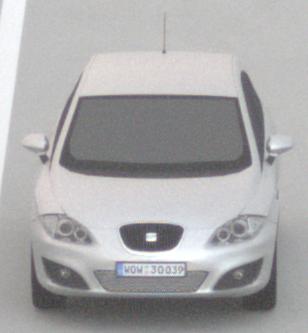
Make: SEAT
Model: Leon 1.4
Detailed model: Leon (1P)
Model produced from: 2009/04
Model produced until: 2010/08
Doors: 5
Color: white
Road condition: dry road
Daytime: night
Contrast: low contrast